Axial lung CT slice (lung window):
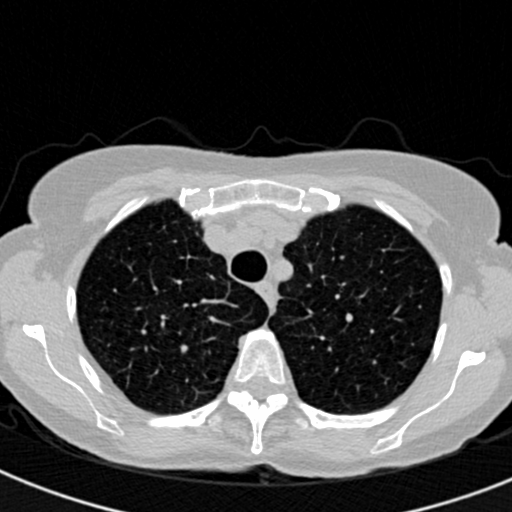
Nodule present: no